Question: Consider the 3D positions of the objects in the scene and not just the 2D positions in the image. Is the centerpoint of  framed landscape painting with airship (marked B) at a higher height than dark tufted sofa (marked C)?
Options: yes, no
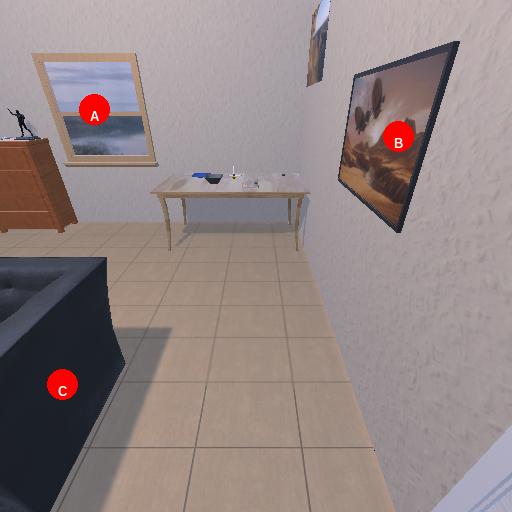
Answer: yes